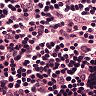
Metastatic tissue present: no